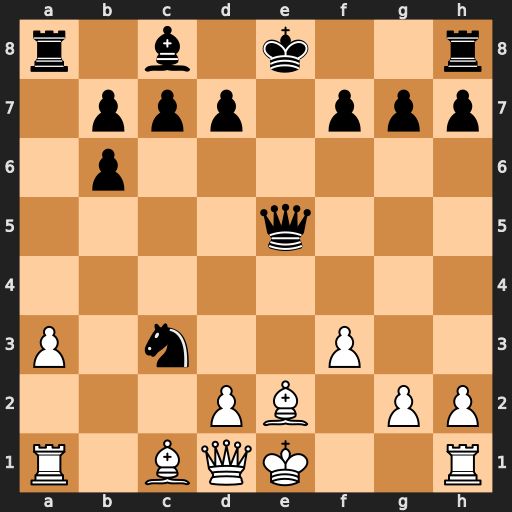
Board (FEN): r1b1k2r/1ppp1ppp/1p6/4q3/8/P1n2P2/3PB1PP/R1BQK2R
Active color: w
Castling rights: KQkq
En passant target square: -
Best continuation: dxc3 Qxc3+ Bd2